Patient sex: M
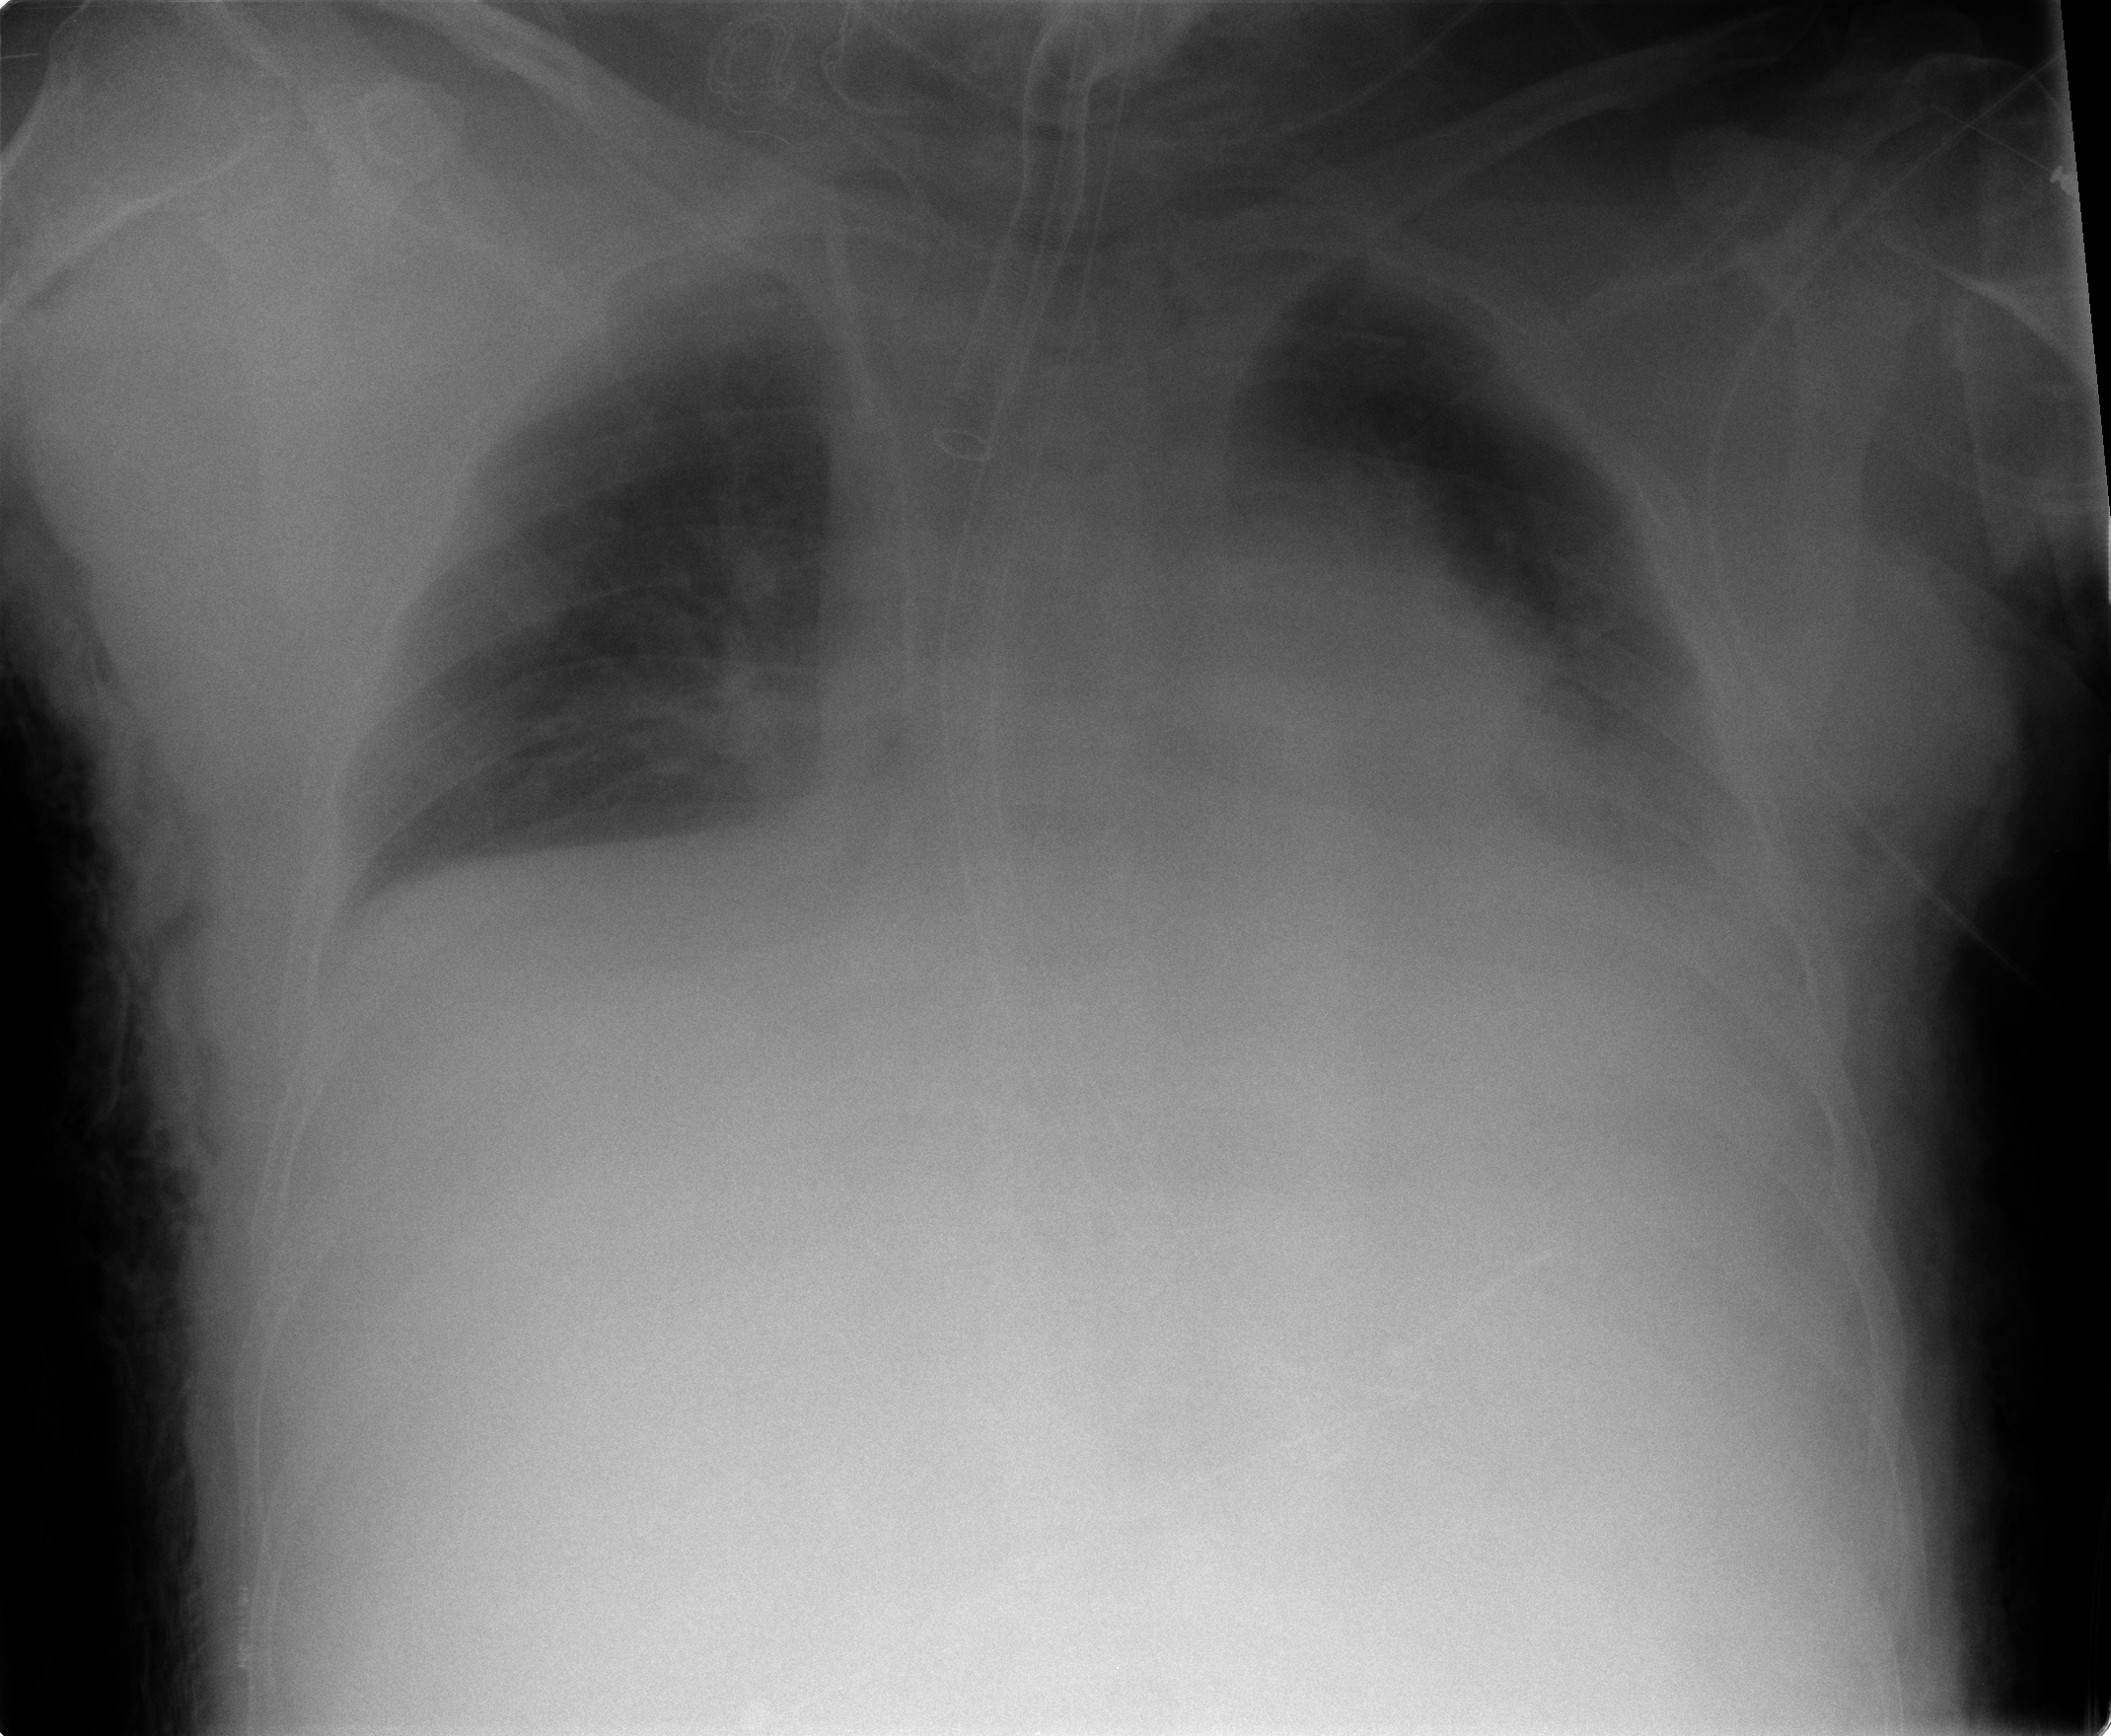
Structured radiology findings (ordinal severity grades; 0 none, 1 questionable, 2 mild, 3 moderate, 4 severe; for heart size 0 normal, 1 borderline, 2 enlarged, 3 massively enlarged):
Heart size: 0
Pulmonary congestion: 2
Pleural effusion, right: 0
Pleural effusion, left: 2
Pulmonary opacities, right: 0
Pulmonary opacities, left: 0
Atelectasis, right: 2
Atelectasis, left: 2